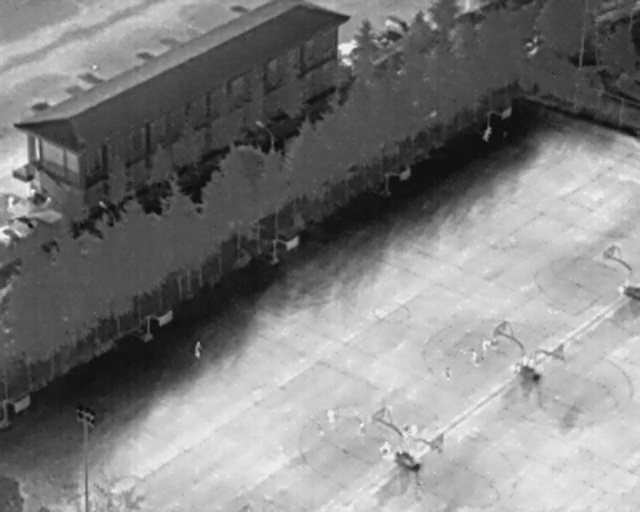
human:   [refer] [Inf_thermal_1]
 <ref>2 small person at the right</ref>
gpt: <box>[[76, 66, 78, 67, 2], [74, 66, 77, 67, 2]]</box>

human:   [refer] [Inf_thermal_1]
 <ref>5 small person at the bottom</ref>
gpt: <box>[[68, 71, 70, 73, 2], [49, 83, 50, 84, 154], [55, 82, 57, 84, 2], [62, 83, 64, 84, 2], [63, 83, 65, 84, 7]]</box>

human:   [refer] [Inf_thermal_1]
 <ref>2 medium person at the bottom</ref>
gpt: <box>[[50, 80, 52, 82, 178], [58, 86, 61, 88, 5]]</box>

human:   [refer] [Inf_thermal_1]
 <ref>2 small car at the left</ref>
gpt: <box>[[1, 41, 5, 45, 136], [0, 44, 3, 47, 2]]</box>